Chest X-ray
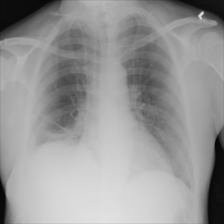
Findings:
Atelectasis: positive
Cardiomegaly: negative
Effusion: negative
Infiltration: negative
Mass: negative
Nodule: negative
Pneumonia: negative
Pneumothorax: negative
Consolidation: negative
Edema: negative
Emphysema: negative
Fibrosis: negative
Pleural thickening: negative
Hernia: negative